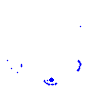
Particle: proton